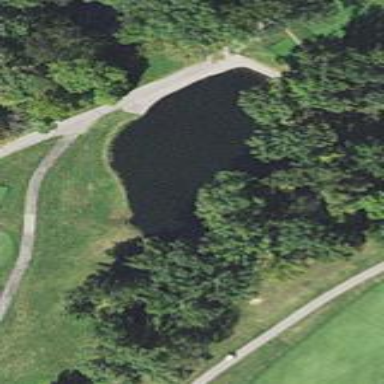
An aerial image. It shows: Picturesque scene of golf course with lateral water hazard.